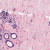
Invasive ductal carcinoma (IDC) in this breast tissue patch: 0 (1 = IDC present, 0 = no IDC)